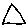
Label: triangle